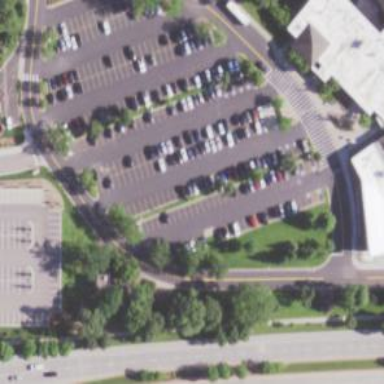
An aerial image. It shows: Parking lot designated for bus park and ride services.